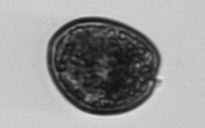
Label: Prorocentrum